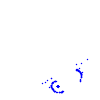
Particle: proton